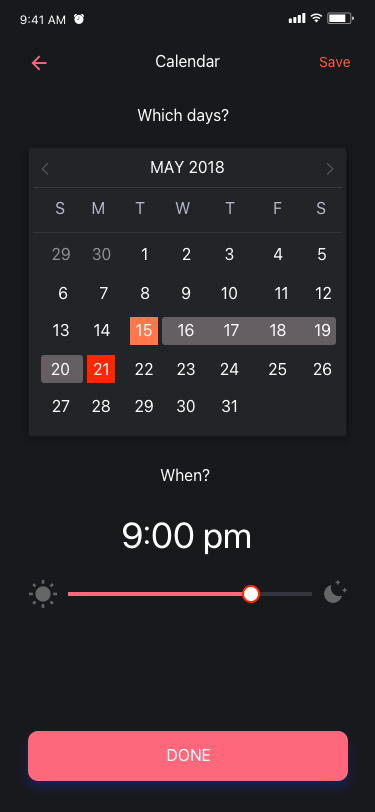
Text in this UI design:
Calendar
Save
Which days?
When?
9:00 pm
DONE
MAY 2018
S
29
6
13
20
27
M
30
7
14
21
28
T
1
8
15
22
29
W
2
9
16
23
30
T
3
10
17
24
31
F
4
11
18
25
S
5
12
19
26
9:41 AM